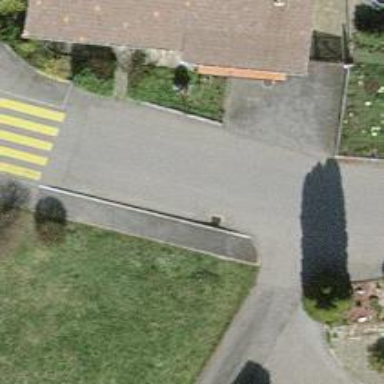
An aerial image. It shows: Residential driveway.